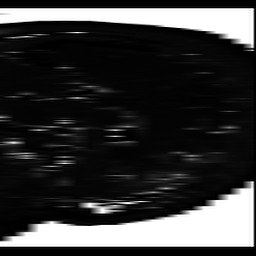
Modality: T2map
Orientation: sagittal
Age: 34
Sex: male
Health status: ill